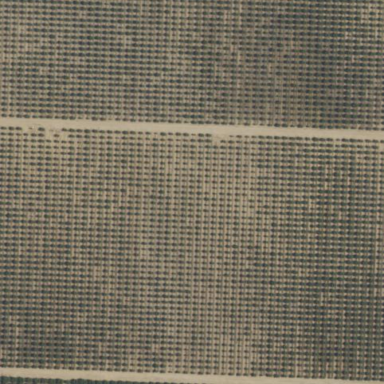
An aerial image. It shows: Orchard filled with peach trees.